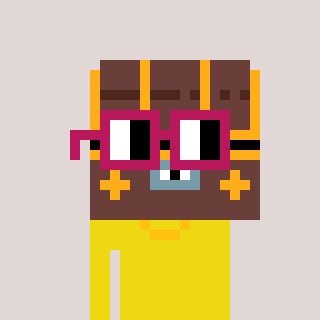
a pixel art character with square dark red glasses, a treasure chest-shaped head and a yellow-colored body on a warm background